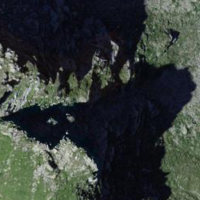
EUNIS habitat code: 31
Species observed at this site:
Achillea nana